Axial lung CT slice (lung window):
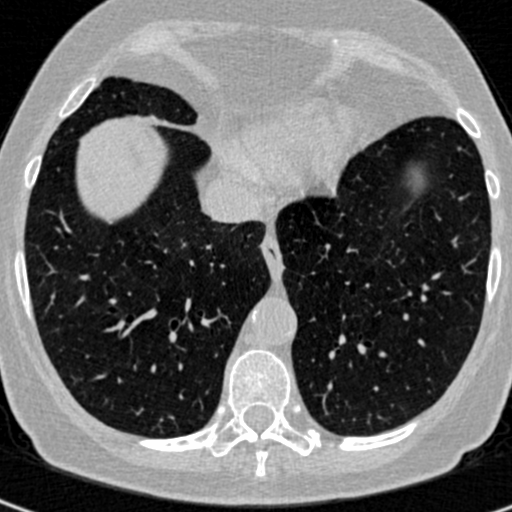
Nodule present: no